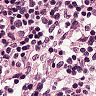
Metastatic tissue present: no